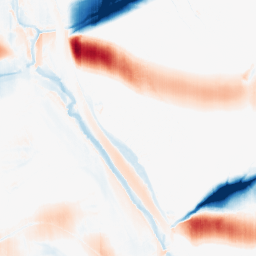
Category: morphological
Decomposition family: morphological_ellipse
Decomposition parameters: operation: average
width: 50
height: 5
Upsampling method: sinc_hamming
Upsampling parameters: scale: 4
kernel_size: 16
Upsampling scale: 4